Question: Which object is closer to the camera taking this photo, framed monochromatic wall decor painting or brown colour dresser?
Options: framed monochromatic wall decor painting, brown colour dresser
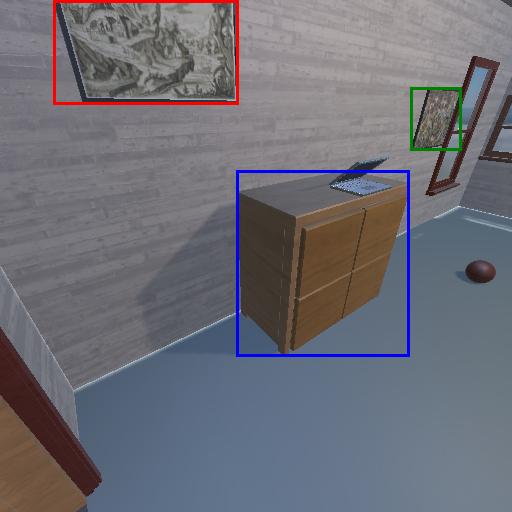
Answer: framed monochromatic wall decor painting